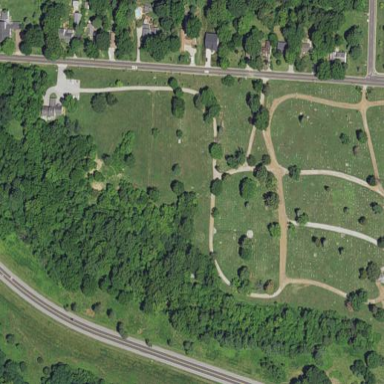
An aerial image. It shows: Cemetery or graveyard.